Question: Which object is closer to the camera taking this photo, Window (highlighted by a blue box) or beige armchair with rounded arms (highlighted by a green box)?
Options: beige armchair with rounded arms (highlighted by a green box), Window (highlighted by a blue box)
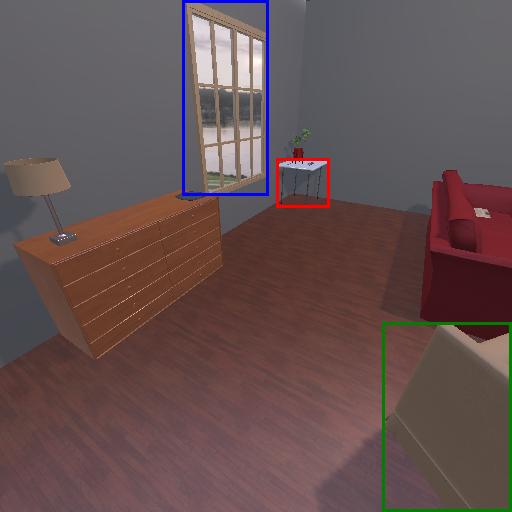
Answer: beige armchair with rounded arms (highlighted by a green box)